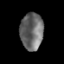
Tissue: lung
Cell type: Epithelial cells
Senescence score: 0.1786
Nuclear area (px): 830
Mean DAPI intensity: 106.095